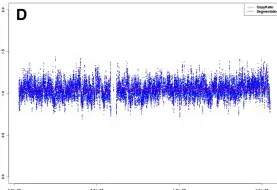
The MPS results of maternal peripheral blood DNA, fetal DNA, placental DNA. C-D. The sequencing results of fetal DNA, where the copy ratio (1.5) of chromosome 18 in C indicated the trisomy 18 status in the fetus, the copy ratio (1.0) of chromosome X in D indicated the euploid status of chromosome X in the fetus.
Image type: electrography (emg)